Field crop: tomato
Growth stage: 1
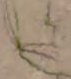
Species: cyperus